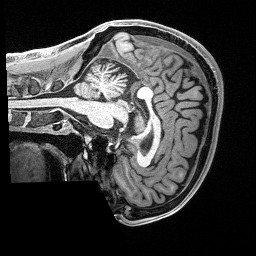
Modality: T1w
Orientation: sagittal
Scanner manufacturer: siemens
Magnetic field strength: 3 T
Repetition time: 2.4 s
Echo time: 0.00122 s